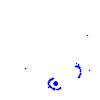
Particle: kaon